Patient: sex M, age 33
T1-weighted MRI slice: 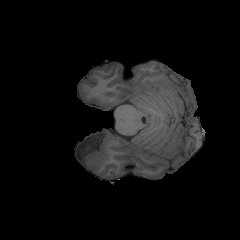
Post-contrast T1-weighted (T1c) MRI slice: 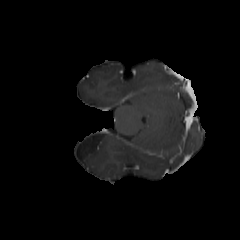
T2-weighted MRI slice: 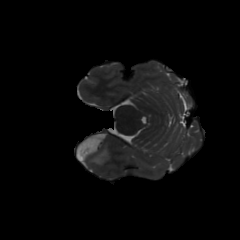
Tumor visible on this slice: yes
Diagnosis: Astrocytoma, IDH-mutant
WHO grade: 4